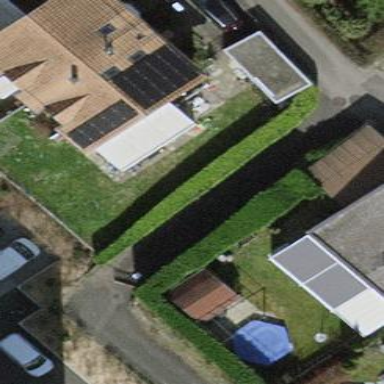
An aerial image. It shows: Garden surrounded by fence.